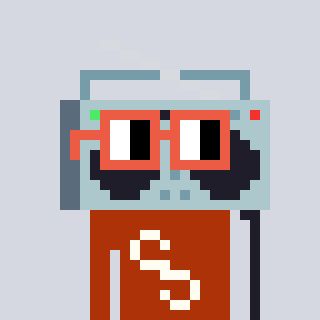
a pixel art character with square orange glasses, a boombox-shaped head and a hotbrown-colored body on a cool background